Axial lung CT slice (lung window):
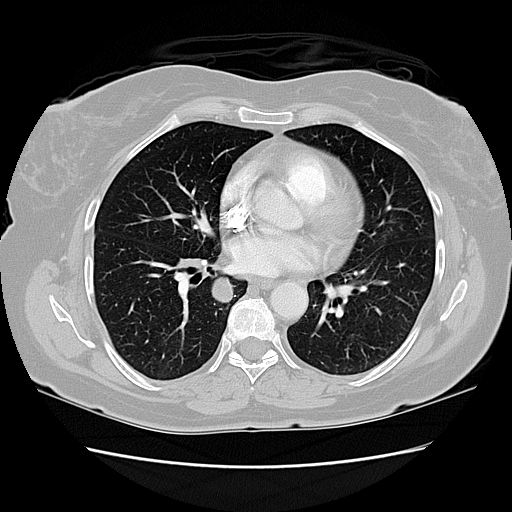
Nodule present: yes
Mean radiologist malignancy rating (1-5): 4.25